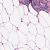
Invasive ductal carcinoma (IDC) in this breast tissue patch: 0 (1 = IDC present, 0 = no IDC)